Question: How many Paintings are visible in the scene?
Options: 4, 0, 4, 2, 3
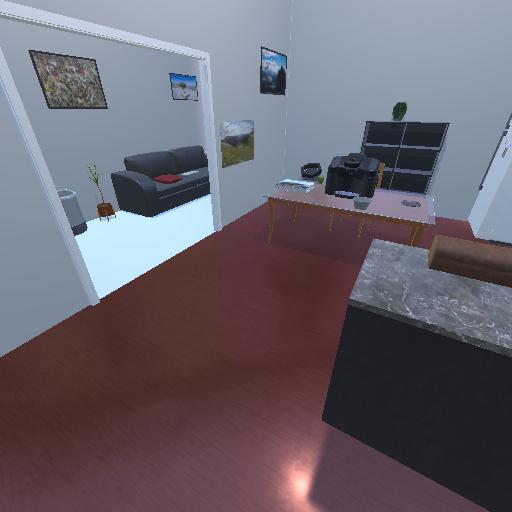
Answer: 4